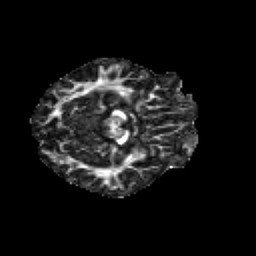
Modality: FA
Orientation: axial
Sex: male
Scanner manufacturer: siemens
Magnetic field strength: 3 T
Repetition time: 5 s
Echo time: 0.071 s